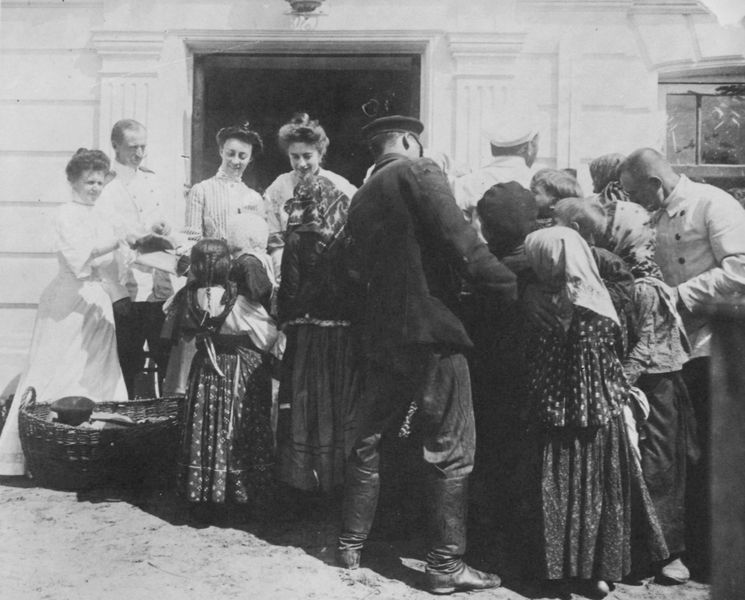
Titel: Fürstin Olga Kantakuzene gibt Gebrauchsgegenstände aus
Künstler: Russischer Photograph
Schlagwörter: gruppe, mann, schatten, weiß, frauen, menschen, mädchen, frau, frisur, frisuren, grau, hut, kleider, licht, männer, pfeiler, schwarz, tür, haus, rock, falten, kleidung, sonne, boden, haare, familie, kind, kinder, henkel, dutt, röcke, zöpfe, hosen, russland, markt, kopftuch, korb, knöpfe, tor, foto, fotografie, photographie, eingang, schwarz weiss, uniform, stiefel, photo, geblümt, leder, fotographie, armenspeisung, gruppenfoto